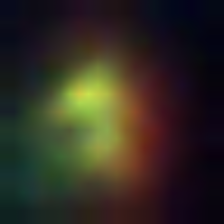
Taxon: NanoPlankton
Group: Other